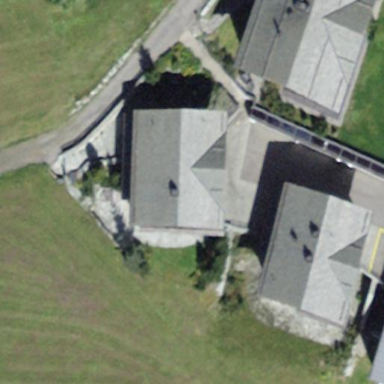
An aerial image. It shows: Building with tiled roof.